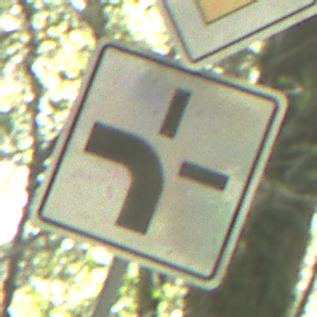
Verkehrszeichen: VerlaufVorfahrtsstrasse1
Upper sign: Vorfahrtsstrasse
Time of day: Midday
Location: Outdoor (Nature)
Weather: Clear
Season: NotSpecified
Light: Natural